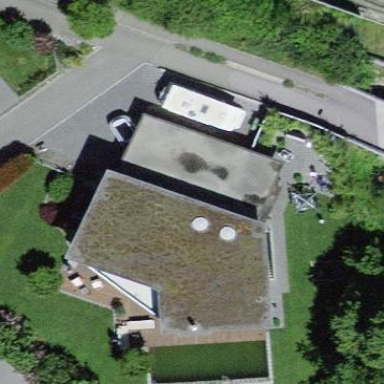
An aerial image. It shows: Garage with flat roof.